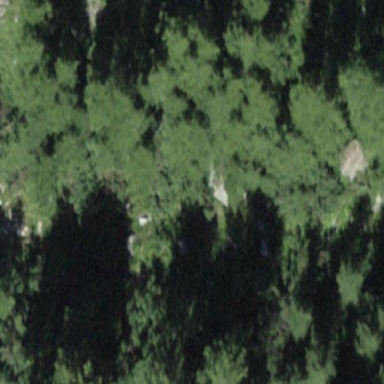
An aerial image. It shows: Forest area.